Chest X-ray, PA view. Patient: 33 years old, sex F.
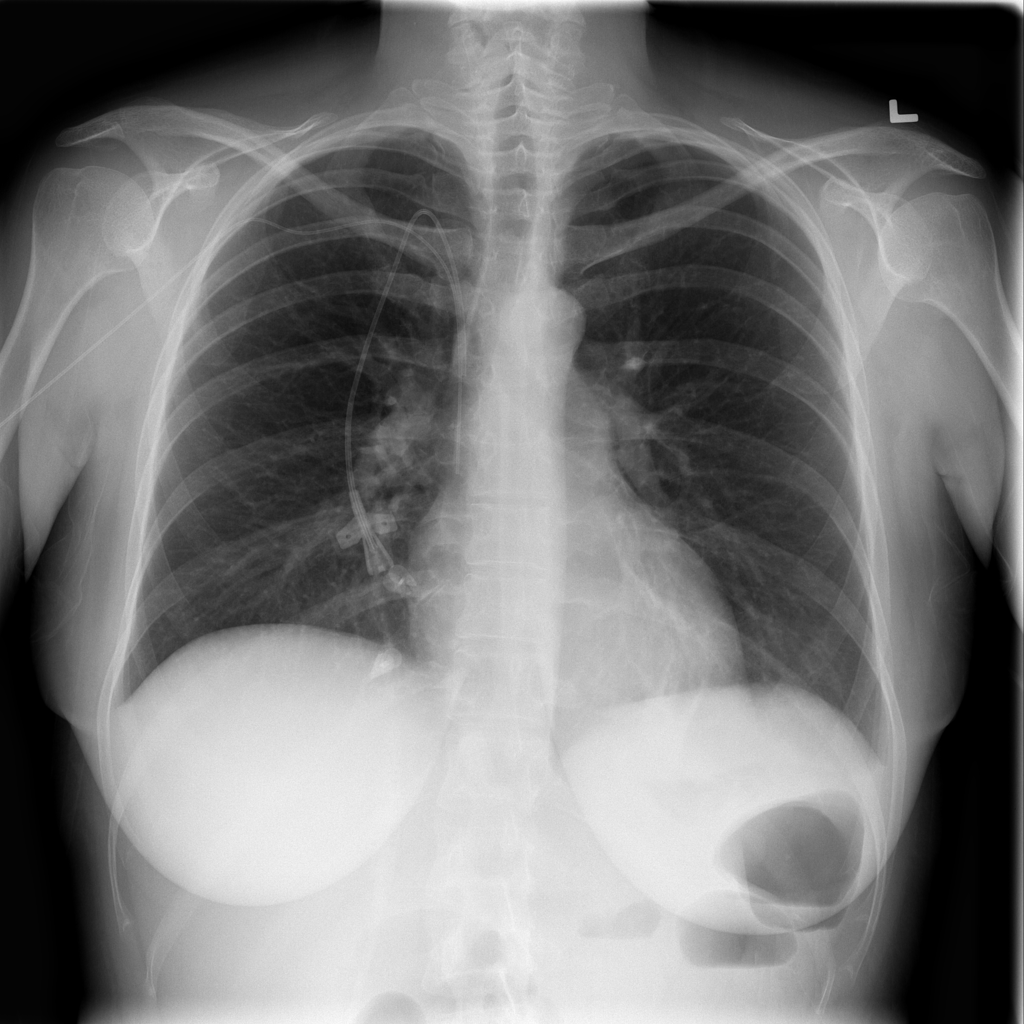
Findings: No Finding